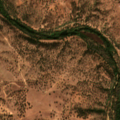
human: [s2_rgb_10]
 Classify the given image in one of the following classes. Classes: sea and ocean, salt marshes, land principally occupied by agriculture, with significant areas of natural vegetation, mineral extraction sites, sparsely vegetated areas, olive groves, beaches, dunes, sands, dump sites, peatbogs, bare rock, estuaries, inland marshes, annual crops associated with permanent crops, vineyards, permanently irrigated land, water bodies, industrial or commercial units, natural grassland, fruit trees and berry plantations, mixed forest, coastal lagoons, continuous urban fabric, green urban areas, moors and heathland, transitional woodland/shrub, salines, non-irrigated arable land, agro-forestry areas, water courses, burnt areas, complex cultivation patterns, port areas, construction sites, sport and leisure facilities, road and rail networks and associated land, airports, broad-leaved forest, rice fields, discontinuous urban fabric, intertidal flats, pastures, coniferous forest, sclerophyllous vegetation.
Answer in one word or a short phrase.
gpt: non-irrigated arable land, agro-forestry areas, broad-leaved forest, moors and heathland, transitional woodland/shrub